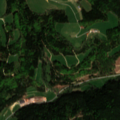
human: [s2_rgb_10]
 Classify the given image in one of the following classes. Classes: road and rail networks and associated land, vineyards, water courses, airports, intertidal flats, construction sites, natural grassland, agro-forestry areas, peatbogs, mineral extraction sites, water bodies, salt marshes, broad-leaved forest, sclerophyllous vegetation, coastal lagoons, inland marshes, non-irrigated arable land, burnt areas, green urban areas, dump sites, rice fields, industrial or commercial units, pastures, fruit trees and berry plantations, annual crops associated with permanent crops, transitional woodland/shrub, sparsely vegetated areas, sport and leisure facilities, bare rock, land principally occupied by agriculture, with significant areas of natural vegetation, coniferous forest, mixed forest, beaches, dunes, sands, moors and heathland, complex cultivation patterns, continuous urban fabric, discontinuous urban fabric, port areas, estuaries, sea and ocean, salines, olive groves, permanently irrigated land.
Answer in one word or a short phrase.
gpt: non-irrigated arable land, pastures, complex cultivation patterns, land principally occupied by agriculture, with significant areas of natural vegetation, broad-leaved forest, mixed forest